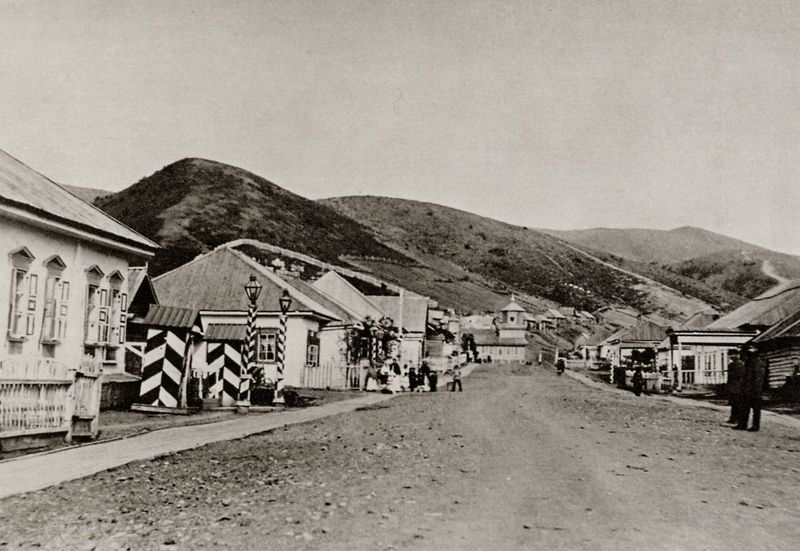
Titel: Ansicht des Postens von Due
Künstler: Anton Tschechow
Schlagwörter: berg, himmel, weiß, landschaft, menschen, sand, stadt, fenster, holz, lampen, laterne, laternen, männer, schwarz, strasse, dach, haus, weg, zaun, leute, muster, alt, stein, steine, wache, häuser, hügel, natur, gehen, hütte, kirche, land, personen, schuppen, turm, garten, italien, ort, schotter, berge, dünen, fels, gebirge, öde, dorf, dächer, giebel, nebel, geröll, grenze, zäune, hügellandschaft, kies, spur, wachhaus, gestreift, streifen, steppe, foto, fotografie, gehsteig, zentralperspektive, schwarz-weiß, schweiz, gehweg, photo, karg, kapelle, westen, fotographie, holzhaus, grat, zelt, zahn, schwarz/weiß, zollhaus, holzhäuser, wachhäuschen, häser, osteuropa, altmodisch, wachhäuser, schotterweg, seebad, krim, sandig, western, wächterhäuschen, straßenbelag, schilderhaus, baumlos, grenzhäuschen, google street view, grenzposten